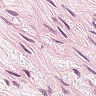
Metastatic tissue present: no